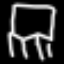
Label: chair